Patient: sex M, age 37
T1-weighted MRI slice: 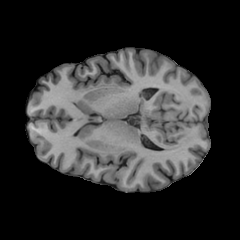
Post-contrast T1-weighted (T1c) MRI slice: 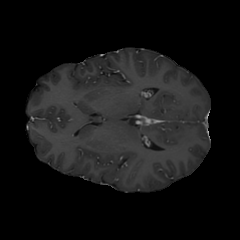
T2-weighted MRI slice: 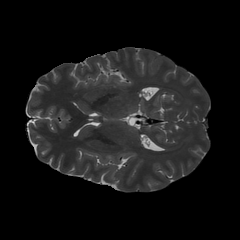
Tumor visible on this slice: no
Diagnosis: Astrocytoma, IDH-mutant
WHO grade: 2